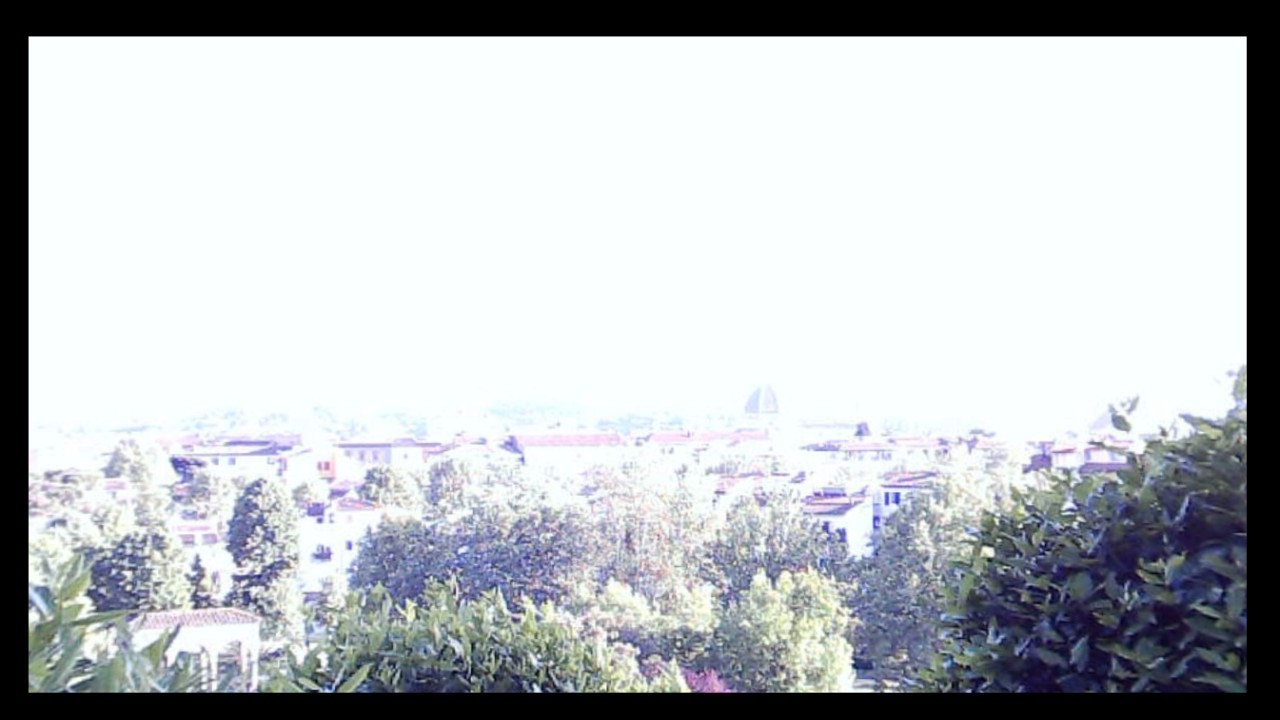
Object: Betafpv air75